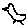
Label: bird